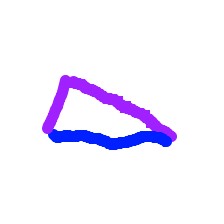
Shape: triangle